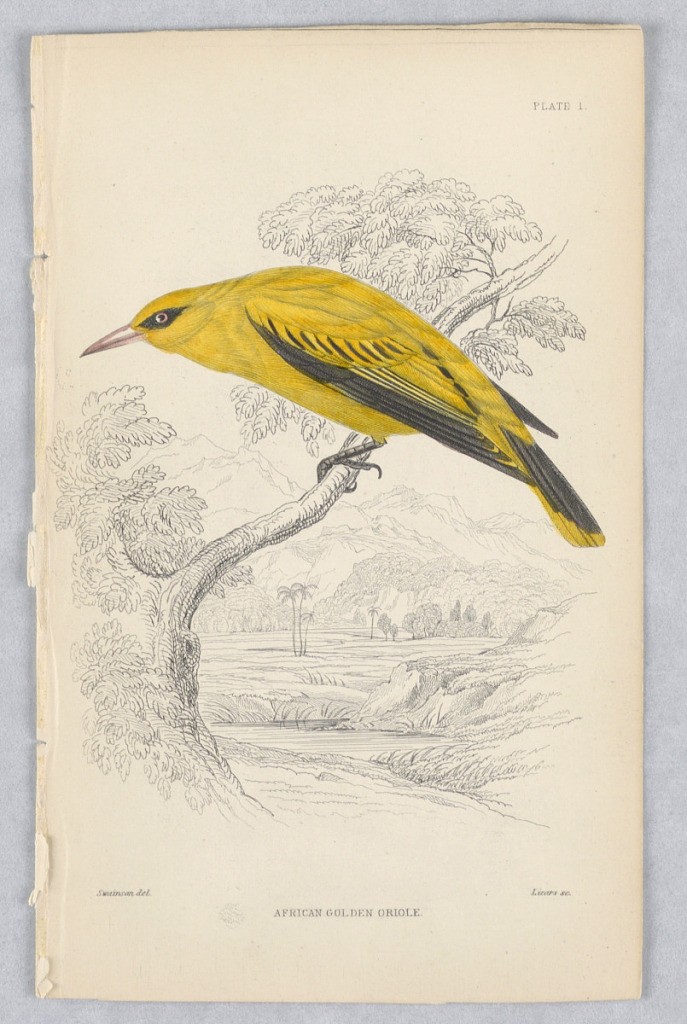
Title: African Golden Oriole, Plate 1 of Birds of Western Africa, Vol. VIII
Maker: William Home Lizars, Scottish, 1788 - 1859
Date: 1837
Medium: Engraving, brush and watercolor on paper
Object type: Print
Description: A yellow bird with partially black wings and tail perched on a branch. River and mountains beyond. Title and artist's names below.